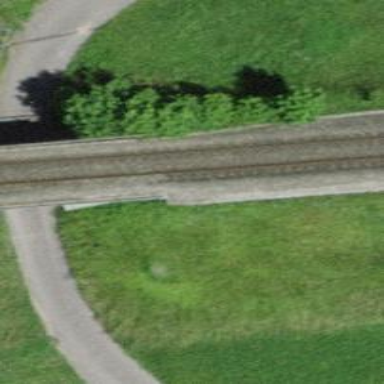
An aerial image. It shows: Railway bridge with electrified contact line. There is one track on the bridge.